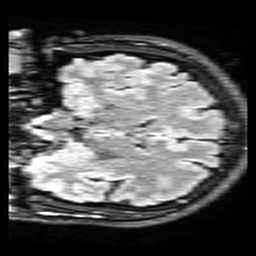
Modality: FLAIR
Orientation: coronal
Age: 23
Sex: male
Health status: healthy
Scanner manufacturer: siemens
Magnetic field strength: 3 T
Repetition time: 9 s
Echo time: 0.088 s